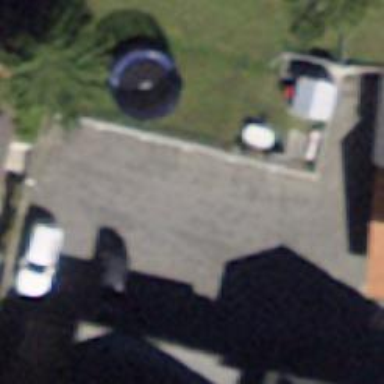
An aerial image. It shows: Garage building.